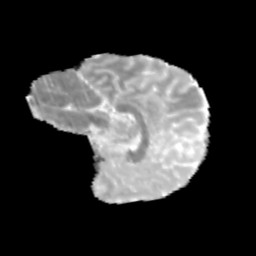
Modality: MD
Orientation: sagittal
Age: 10
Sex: male
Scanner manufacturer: siemens
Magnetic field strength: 3 T
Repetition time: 3.8 s
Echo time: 0.07 s